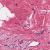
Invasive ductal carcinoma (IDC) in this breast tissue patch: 0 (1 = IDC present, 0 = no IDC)